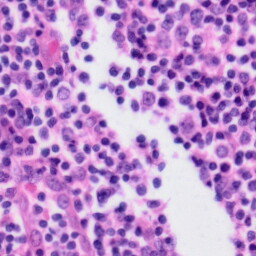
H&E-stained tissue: Tonsil